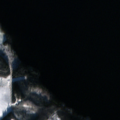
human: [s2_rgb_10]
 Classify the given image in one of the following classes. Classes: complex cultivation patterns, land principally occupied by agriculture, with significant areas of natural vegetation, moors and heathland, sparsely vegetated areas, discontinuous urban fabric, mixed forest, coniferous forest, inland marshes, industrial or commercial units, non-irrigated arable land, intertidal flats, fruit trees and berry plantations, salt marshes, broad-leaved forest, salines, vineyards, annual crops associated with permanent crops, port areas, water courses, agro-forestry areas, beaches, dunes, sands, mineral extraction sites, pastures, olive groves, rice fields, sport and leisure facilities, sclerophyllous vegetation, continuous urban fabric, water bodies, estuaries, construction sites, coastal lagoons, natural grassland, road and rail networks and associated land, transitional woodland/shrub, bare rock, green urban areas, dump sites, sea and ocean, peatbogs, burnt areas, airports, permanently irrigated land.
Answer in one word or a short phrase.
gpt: non-irrigated arable land, mixed forest, water bodies